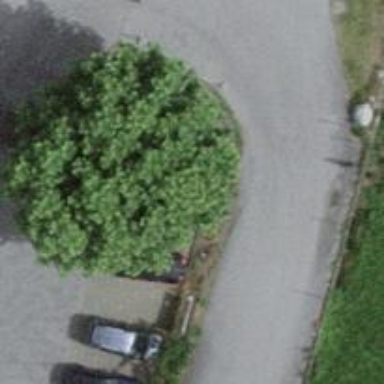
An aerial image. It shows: Charging station.